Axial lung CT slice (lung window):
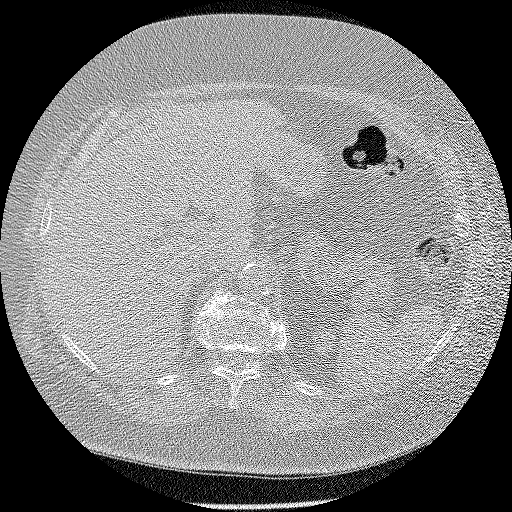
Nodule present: no